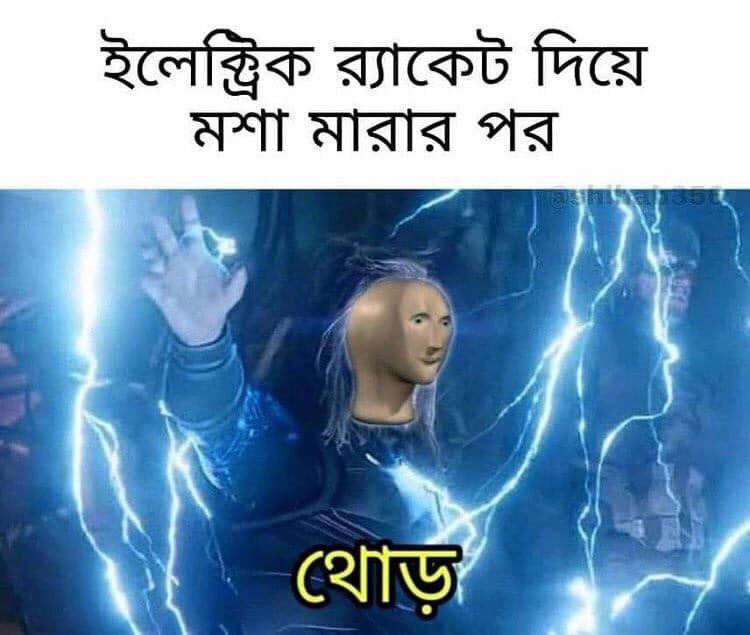
Text: ইলেক্ট্রিক র‍্যাকেট দিয়ে মশা মারার পর থোড়
Label: Non Hate